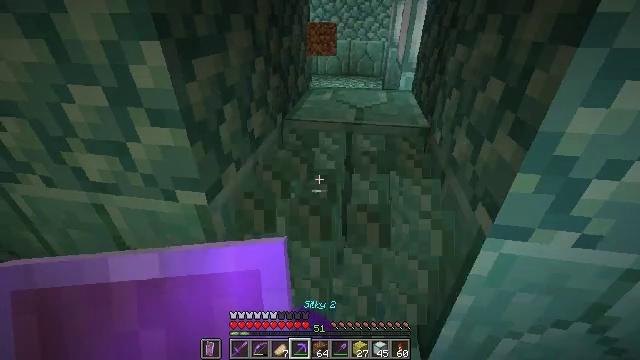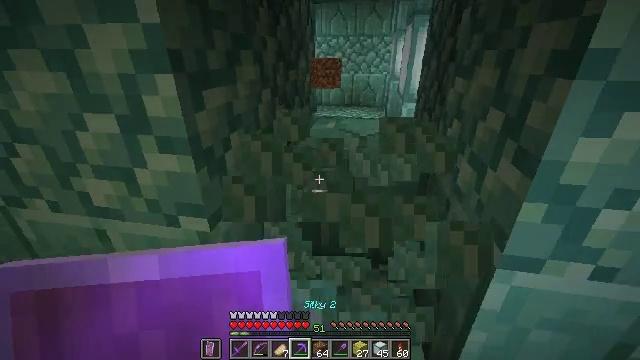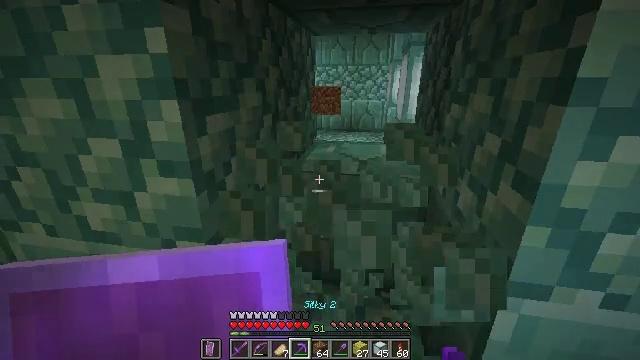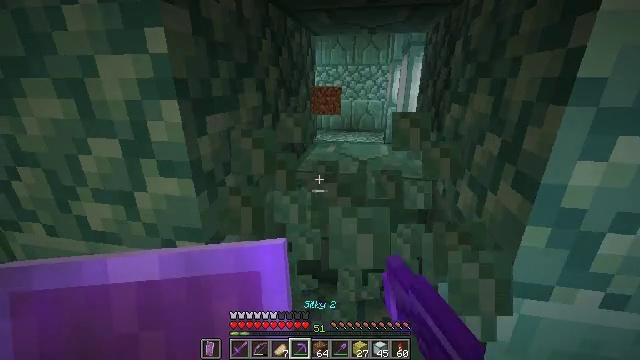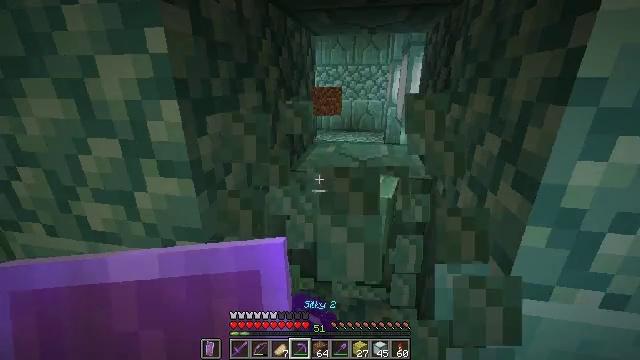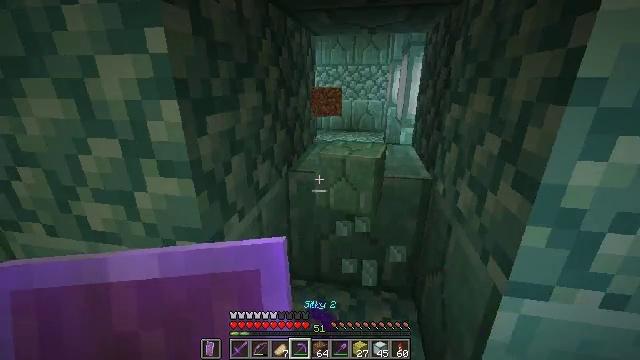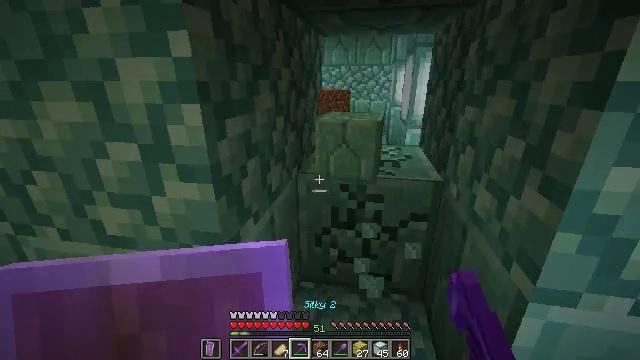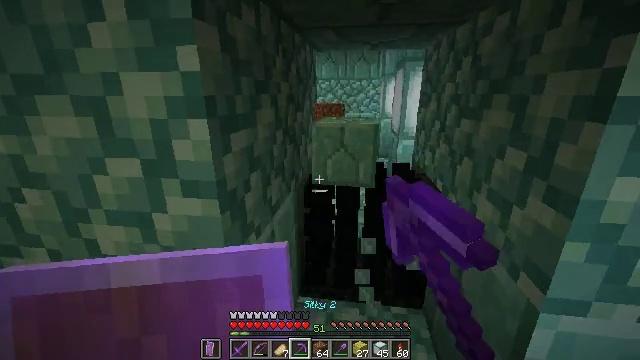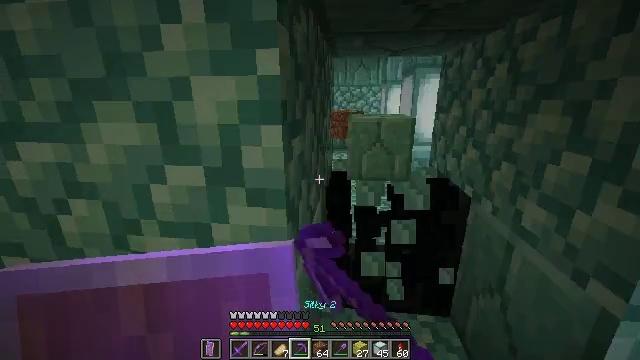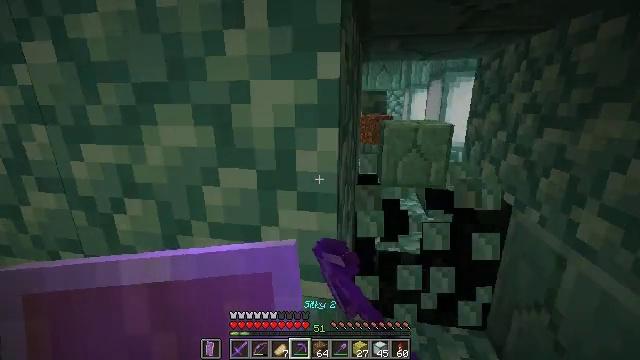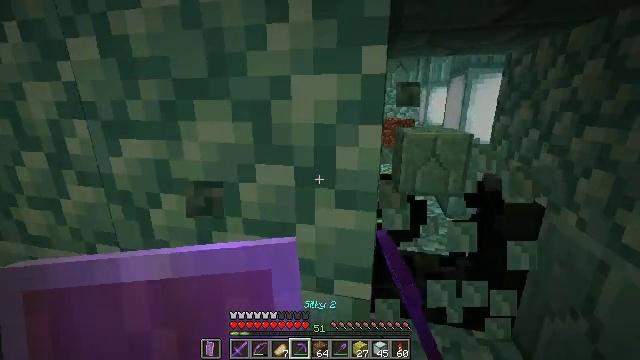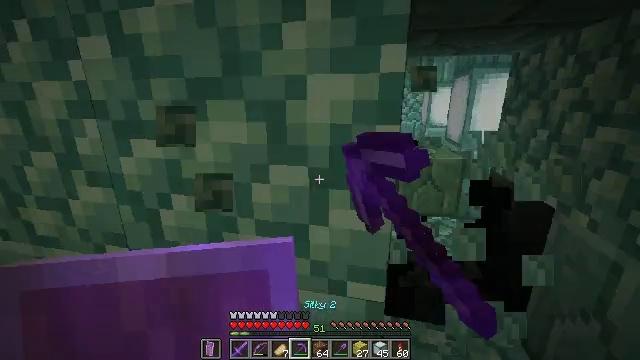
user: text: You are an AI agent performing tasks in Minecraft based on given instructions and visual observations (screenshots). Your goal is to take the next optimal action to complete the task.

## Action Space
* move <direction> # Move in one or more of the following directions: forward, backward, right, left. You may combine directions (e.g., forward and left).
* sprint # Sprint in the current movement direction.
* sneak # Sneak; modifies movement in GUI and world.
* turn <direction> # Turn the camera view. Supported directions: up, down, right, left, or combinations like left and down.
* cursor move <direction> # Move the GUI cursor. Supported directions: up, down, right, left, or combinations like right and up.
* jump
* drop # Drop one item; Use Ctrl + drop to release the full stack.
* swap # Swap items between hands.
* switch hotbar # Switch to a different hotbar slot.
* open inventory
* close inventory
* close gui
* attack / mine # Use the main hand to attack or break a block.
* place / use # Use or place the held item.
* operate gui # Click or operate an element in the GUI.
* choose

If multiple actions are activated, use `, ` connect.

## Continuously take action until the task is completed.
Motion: motion action
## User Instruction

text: Break the prismarine bricks underwater.
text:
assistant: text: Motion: turn up, attack / mine
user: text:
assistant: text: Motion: turn up, attack / mine
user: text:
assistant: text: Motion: attack / mine
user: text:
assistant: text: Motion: attack / mine
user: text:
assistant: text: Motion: attack / mine
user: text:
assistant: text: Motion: move left, attack / mine
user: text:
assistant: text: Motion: move left, turn right and up, attack / mine
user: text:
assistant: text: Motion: move left, turn right and up, attack / mine
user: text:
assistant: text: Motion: turn left, attack / mine
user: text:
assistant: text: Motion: turn left, attack / mine
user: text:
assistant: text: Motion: attack / mine
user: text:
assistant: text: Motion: attack / mine